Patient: sex M, age 43
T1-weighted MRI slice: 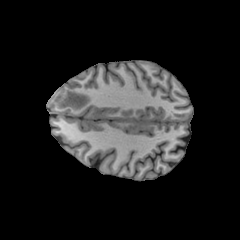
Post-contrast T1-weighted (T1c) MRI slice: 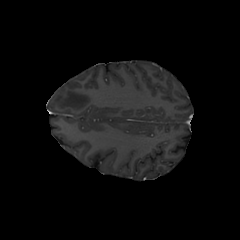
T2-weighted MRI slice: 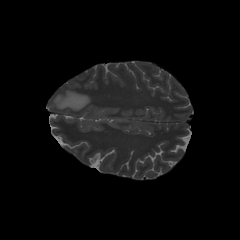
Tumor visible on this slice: yes
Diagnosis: Glioblastoma, IDH-wildtype
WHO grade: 4